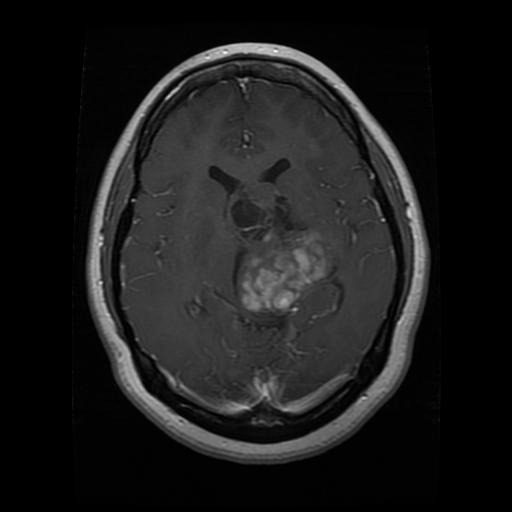
Label: glioma